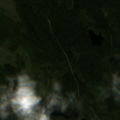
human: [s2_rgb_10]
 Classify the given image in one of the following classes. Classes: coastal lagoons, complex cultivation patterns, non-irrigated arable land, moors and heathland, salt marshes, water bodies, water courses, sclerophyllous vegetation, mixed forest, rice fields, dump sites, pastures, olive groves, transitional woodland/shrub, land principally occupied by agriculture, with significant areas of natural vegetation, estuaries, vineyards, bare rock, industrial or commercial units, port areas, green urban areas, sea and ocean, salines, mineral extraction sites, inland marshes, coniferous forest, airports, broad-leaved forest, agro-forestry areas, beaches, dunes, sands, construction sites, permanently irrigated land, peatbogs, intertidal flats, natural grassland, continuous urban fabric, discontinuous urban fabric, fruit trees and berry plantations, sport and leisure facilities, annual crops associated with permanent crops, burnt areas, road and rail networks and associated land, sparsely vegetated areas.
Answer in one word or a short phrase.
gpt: coniferous forest, mixed forest, transitional woodland/shrub